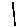
Label: line